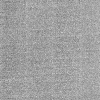
Atmospheric dust classification: dusty